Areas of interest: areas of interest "Transportation stations"
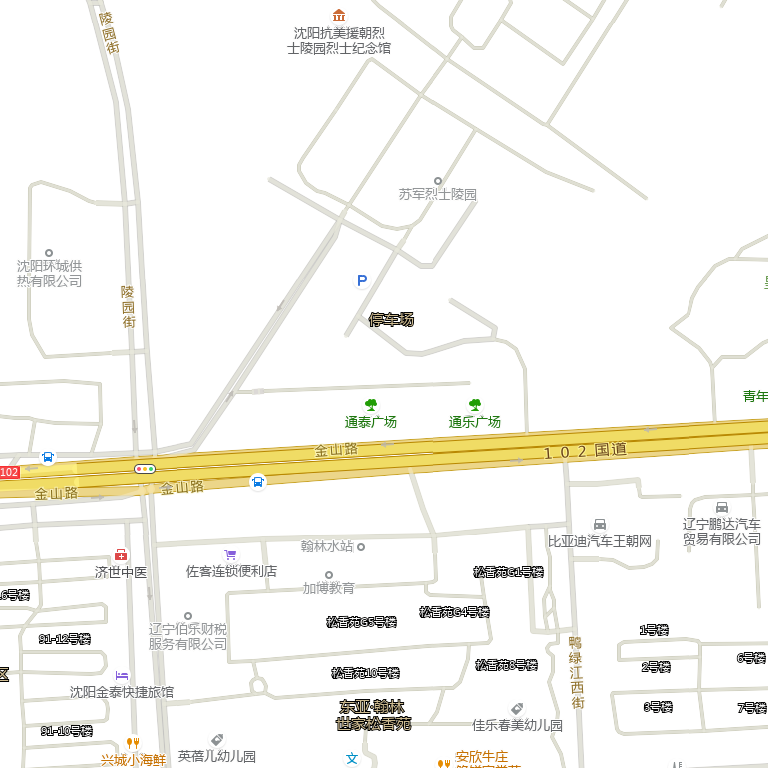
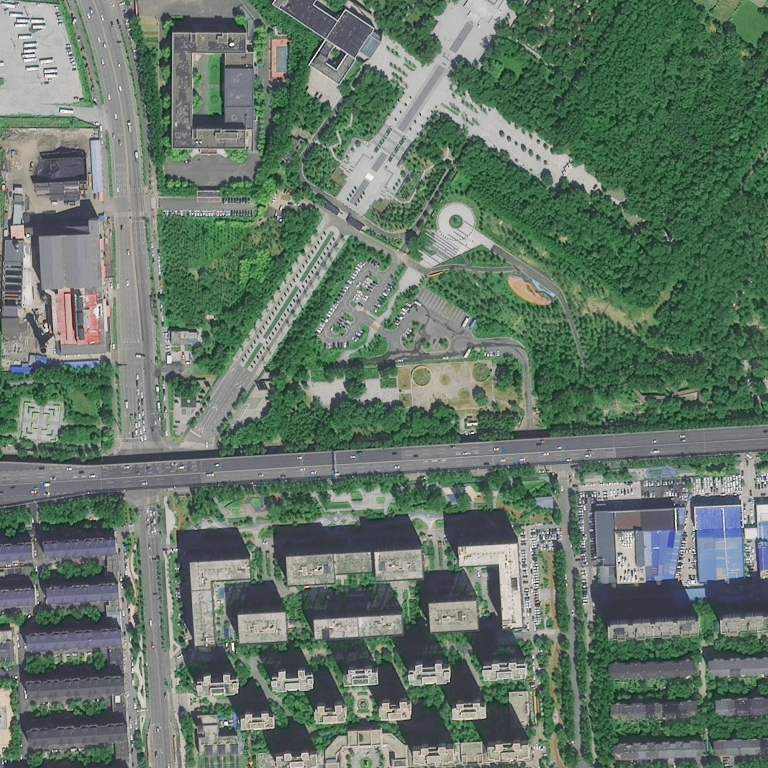